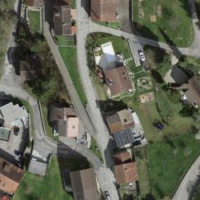
EUNIS habitat code: 54
Species observed at this site:
Buteo buteo